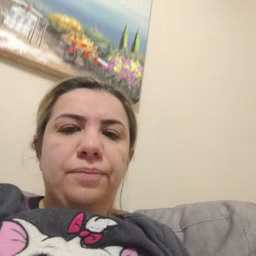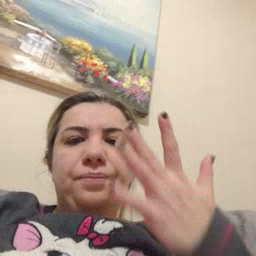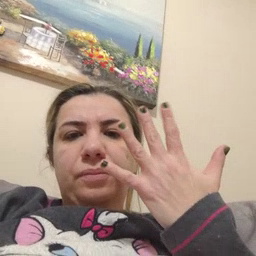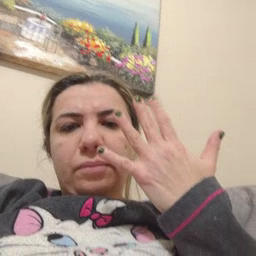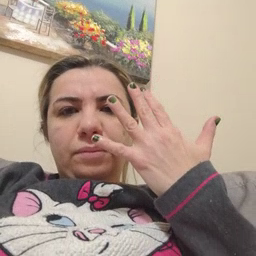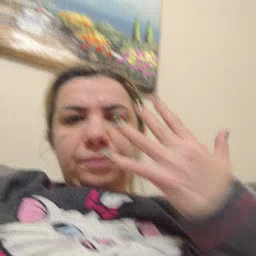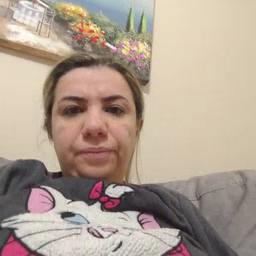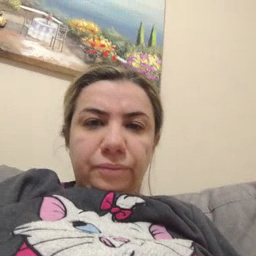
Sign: finger